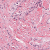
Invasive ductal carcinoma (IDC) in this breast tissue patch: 1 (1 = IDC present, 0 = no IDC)